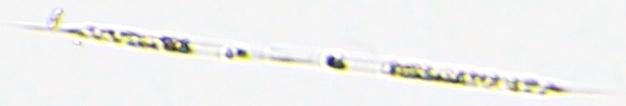
Label: Rhizosolenia